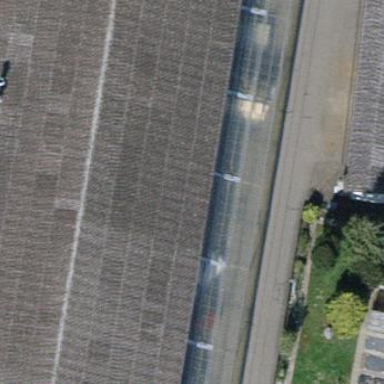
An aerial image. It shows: View of roof of building.